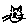
Label: cat